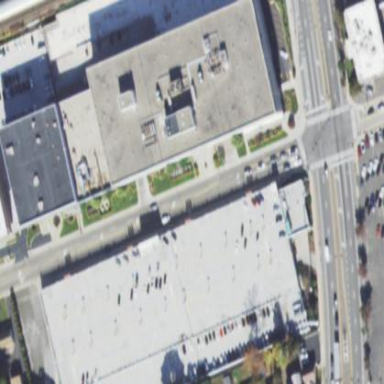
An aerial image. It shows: Multi-storey parking building.